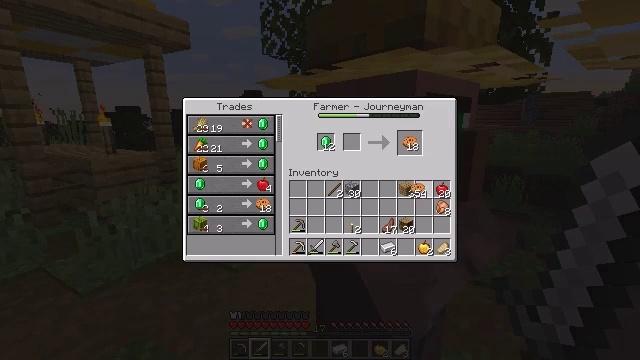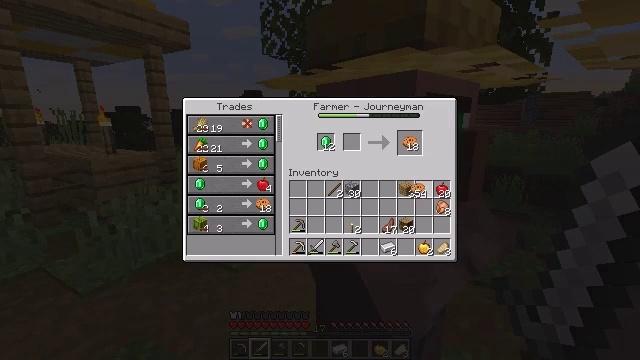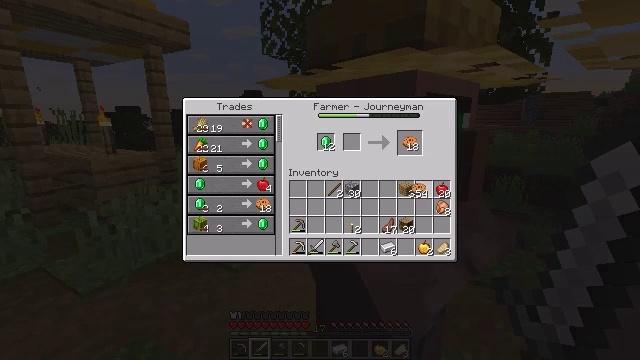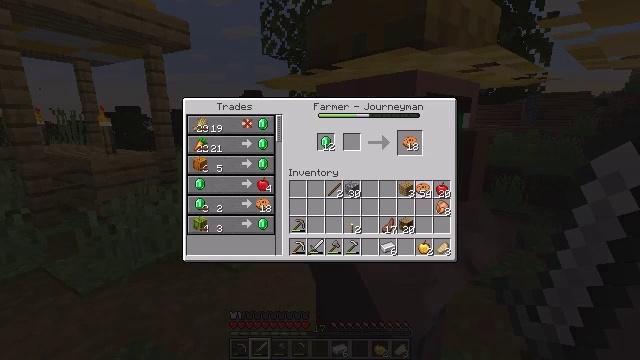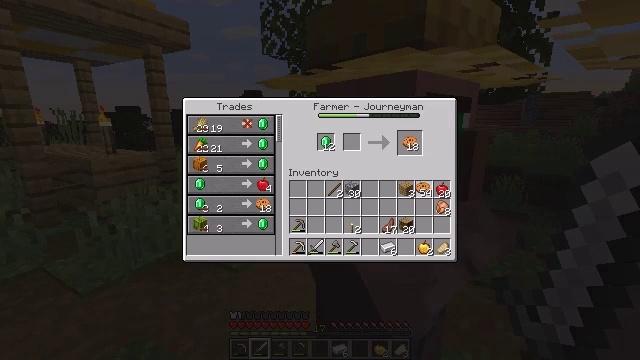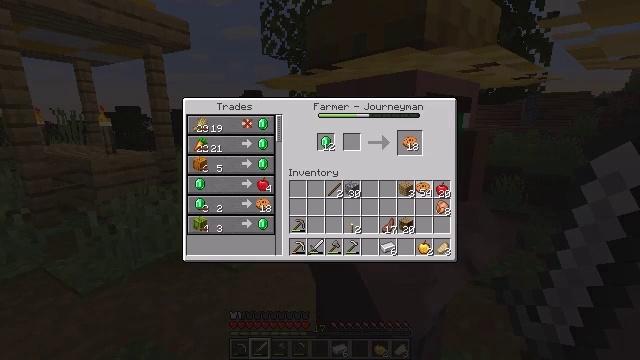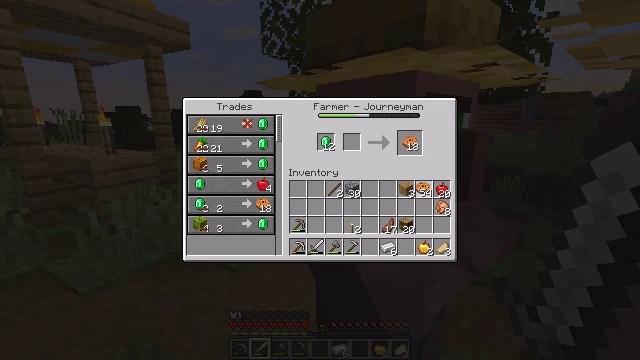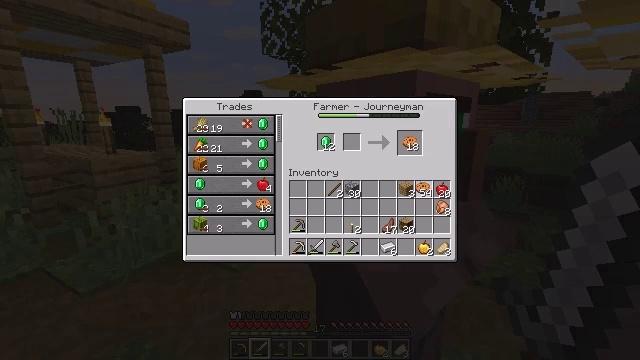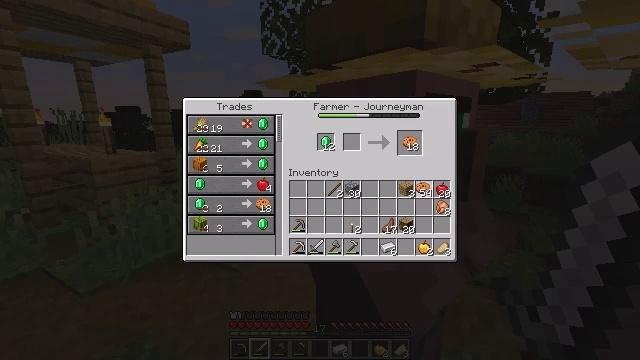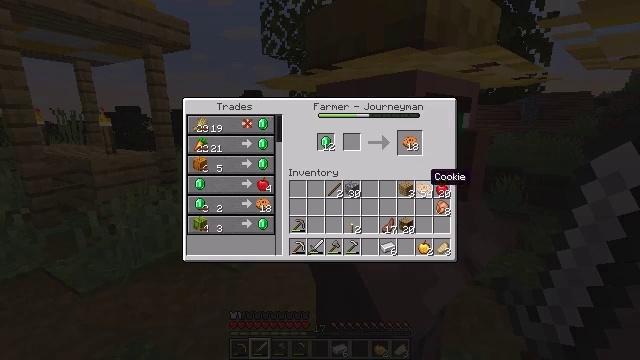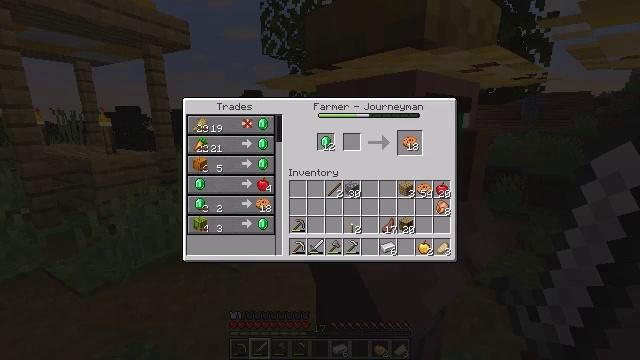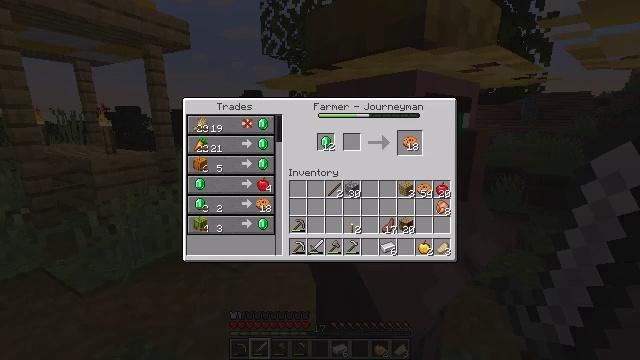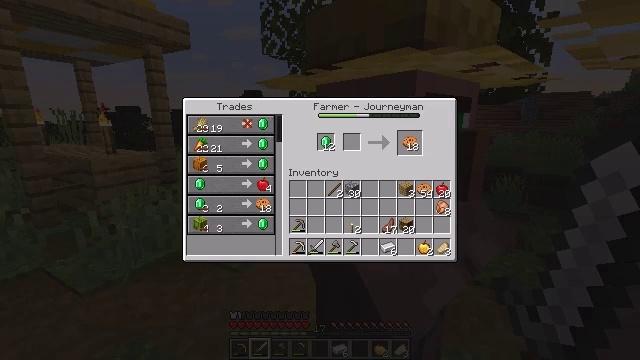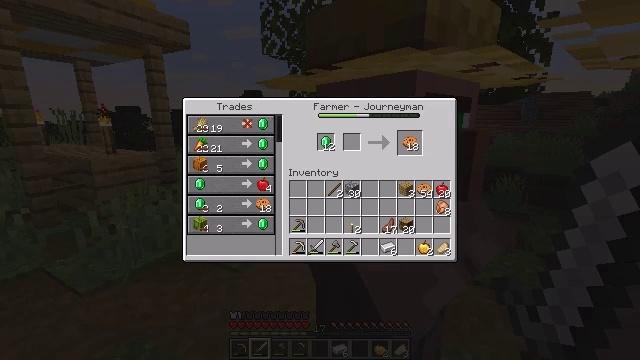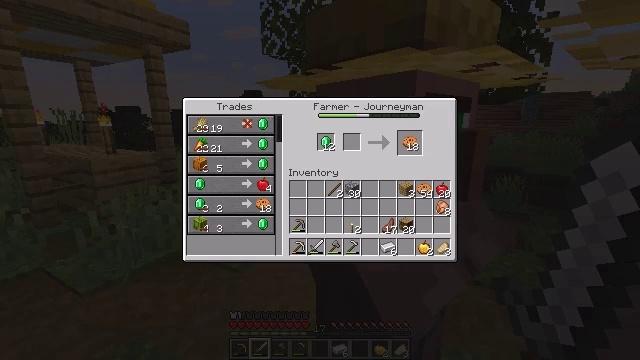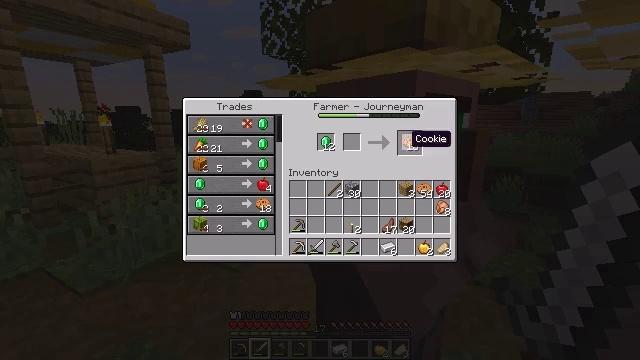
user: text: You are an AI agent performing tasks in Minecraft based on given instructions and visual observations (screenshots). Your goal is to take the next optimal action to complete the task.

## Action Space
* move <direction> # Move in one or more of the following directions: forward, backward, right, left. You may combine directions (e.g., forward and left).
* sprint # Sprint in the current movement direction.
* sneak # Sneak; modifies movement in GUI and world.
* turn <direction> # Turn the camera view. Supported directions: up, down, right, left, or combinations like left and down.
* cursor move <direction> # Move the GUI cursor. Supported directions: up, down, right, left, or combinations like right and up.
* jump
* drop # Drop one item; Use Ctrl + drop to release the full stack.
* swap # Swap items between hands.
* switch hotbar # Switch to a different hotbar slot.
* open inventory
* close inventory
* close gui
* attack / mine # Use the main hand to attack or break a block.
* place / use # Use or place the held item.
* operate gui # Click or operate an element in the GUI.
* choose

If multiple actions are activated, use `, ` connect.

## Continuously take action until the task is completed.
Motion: motion action
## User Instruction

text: Get a cookie using the crafting table.
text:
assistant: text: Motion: no_op
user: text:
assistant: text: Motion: no_op
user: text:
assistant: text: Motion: no_op
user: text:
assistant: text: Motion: no_op
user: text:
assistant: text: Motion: no_op
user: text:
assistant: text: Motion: operate gui
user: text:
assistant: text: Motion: operate gui
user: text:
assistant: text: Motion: operate gui
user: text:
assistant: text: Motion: no_op
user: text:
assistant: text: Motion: cursor move left and up
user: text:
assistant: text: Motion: cursor move up
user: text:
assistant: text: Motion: no_op
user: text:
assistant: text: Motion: no_op
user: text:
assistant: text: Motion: no_op
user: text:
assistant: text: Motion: no_op
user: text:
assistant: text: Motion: no_op
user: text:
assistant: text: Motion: no_op
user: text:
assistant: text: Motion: operate gui
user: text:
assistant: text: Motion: operate gui
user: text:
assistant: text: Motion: operate gui
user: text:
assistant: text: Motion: no_op
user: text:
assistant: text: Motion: no_op
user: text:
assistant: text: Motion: no_op
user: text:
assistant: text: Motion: no_op
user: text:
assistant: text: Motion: no_op
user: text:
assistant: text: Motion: no_op
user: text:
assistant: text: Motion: no_op
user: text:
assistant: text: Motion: no_op
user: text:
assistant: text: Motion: cursor move down
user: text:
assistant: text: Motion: cursor move down